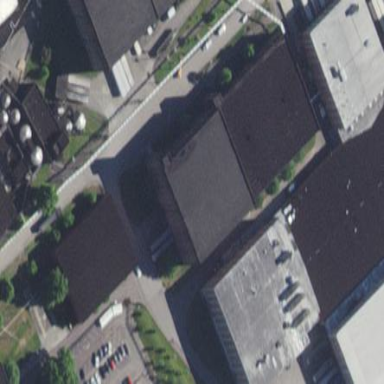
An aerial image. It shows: Part of building.